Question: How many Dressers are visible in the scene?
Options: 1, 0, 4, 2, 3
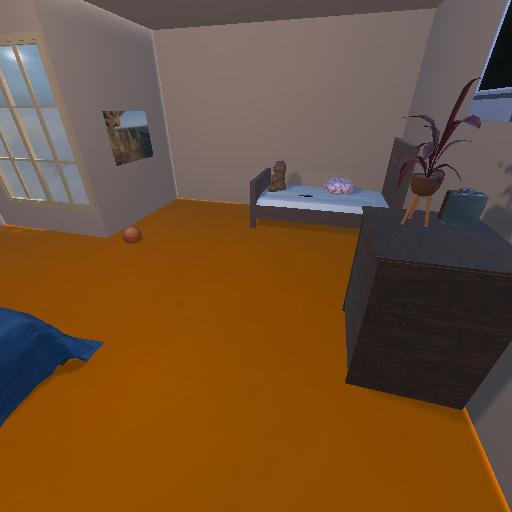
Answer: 1